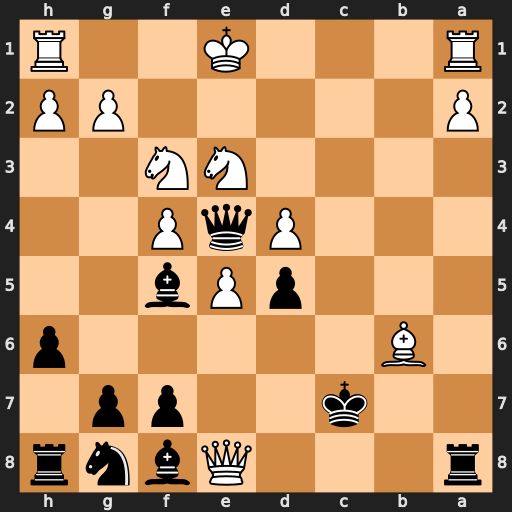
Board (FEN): r3Qbnr/2k2pp1/1B5p/3pPb2/3PqP2/4NN2/P5PP/R3K2R
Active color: b
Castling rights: KQ
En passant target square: -
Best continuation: Kxb6 Qxa8 Qxe3+ Kd1 Qd3+